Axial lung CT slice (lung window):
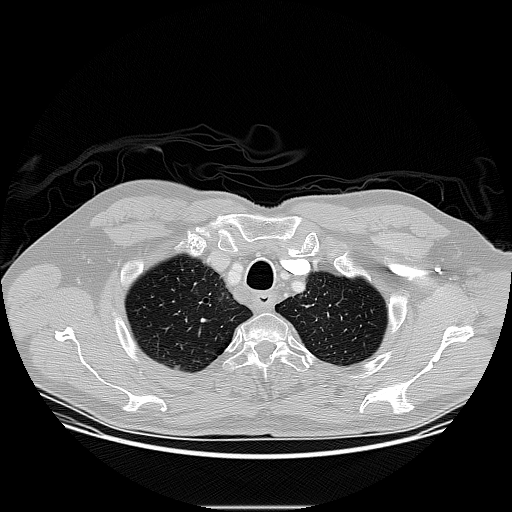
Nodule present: no